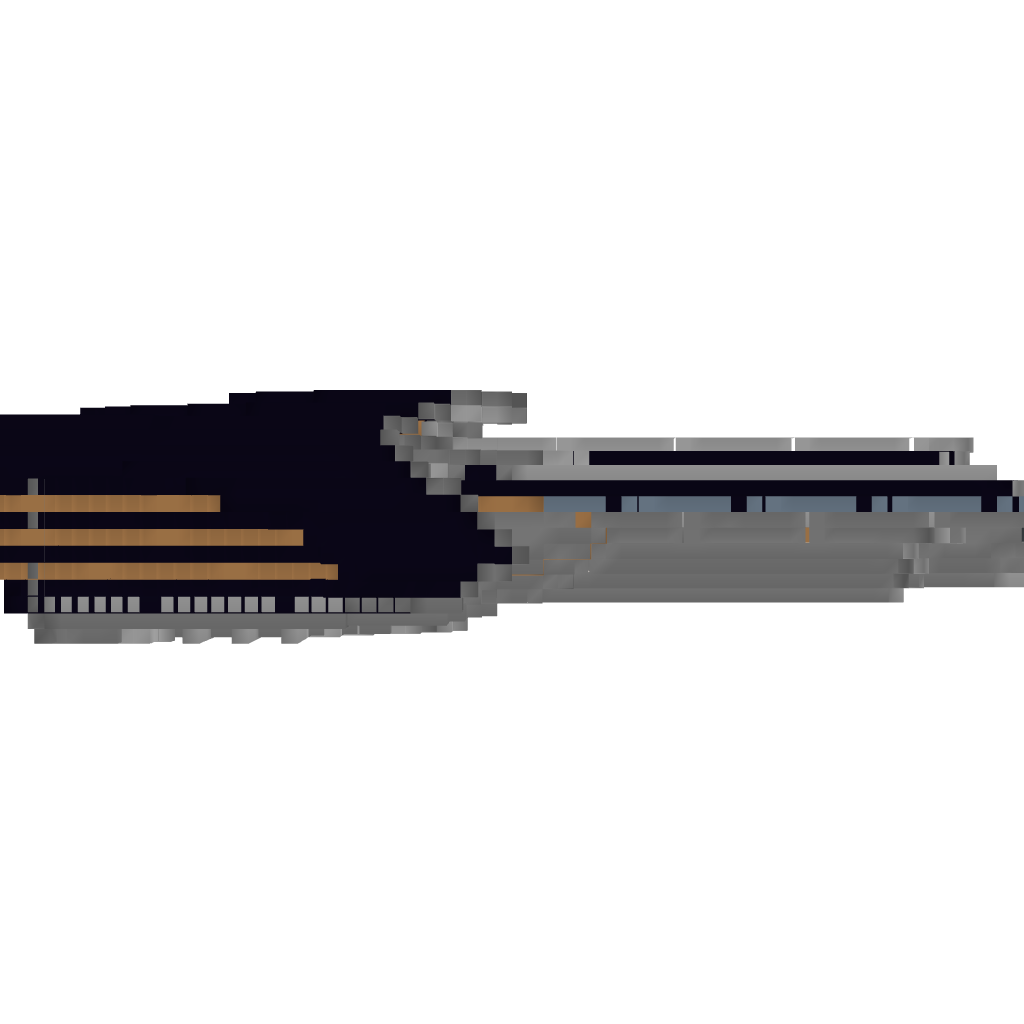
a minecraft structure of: Sentry-Class Light Destroyer